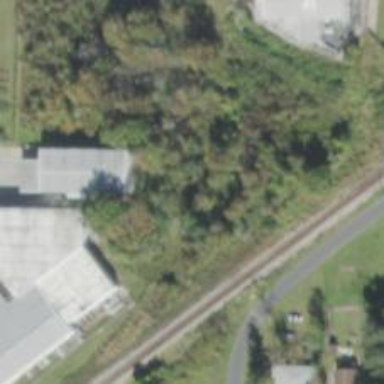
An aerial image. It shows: Disused railway spur line.